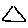
Label: triangle